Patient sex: M
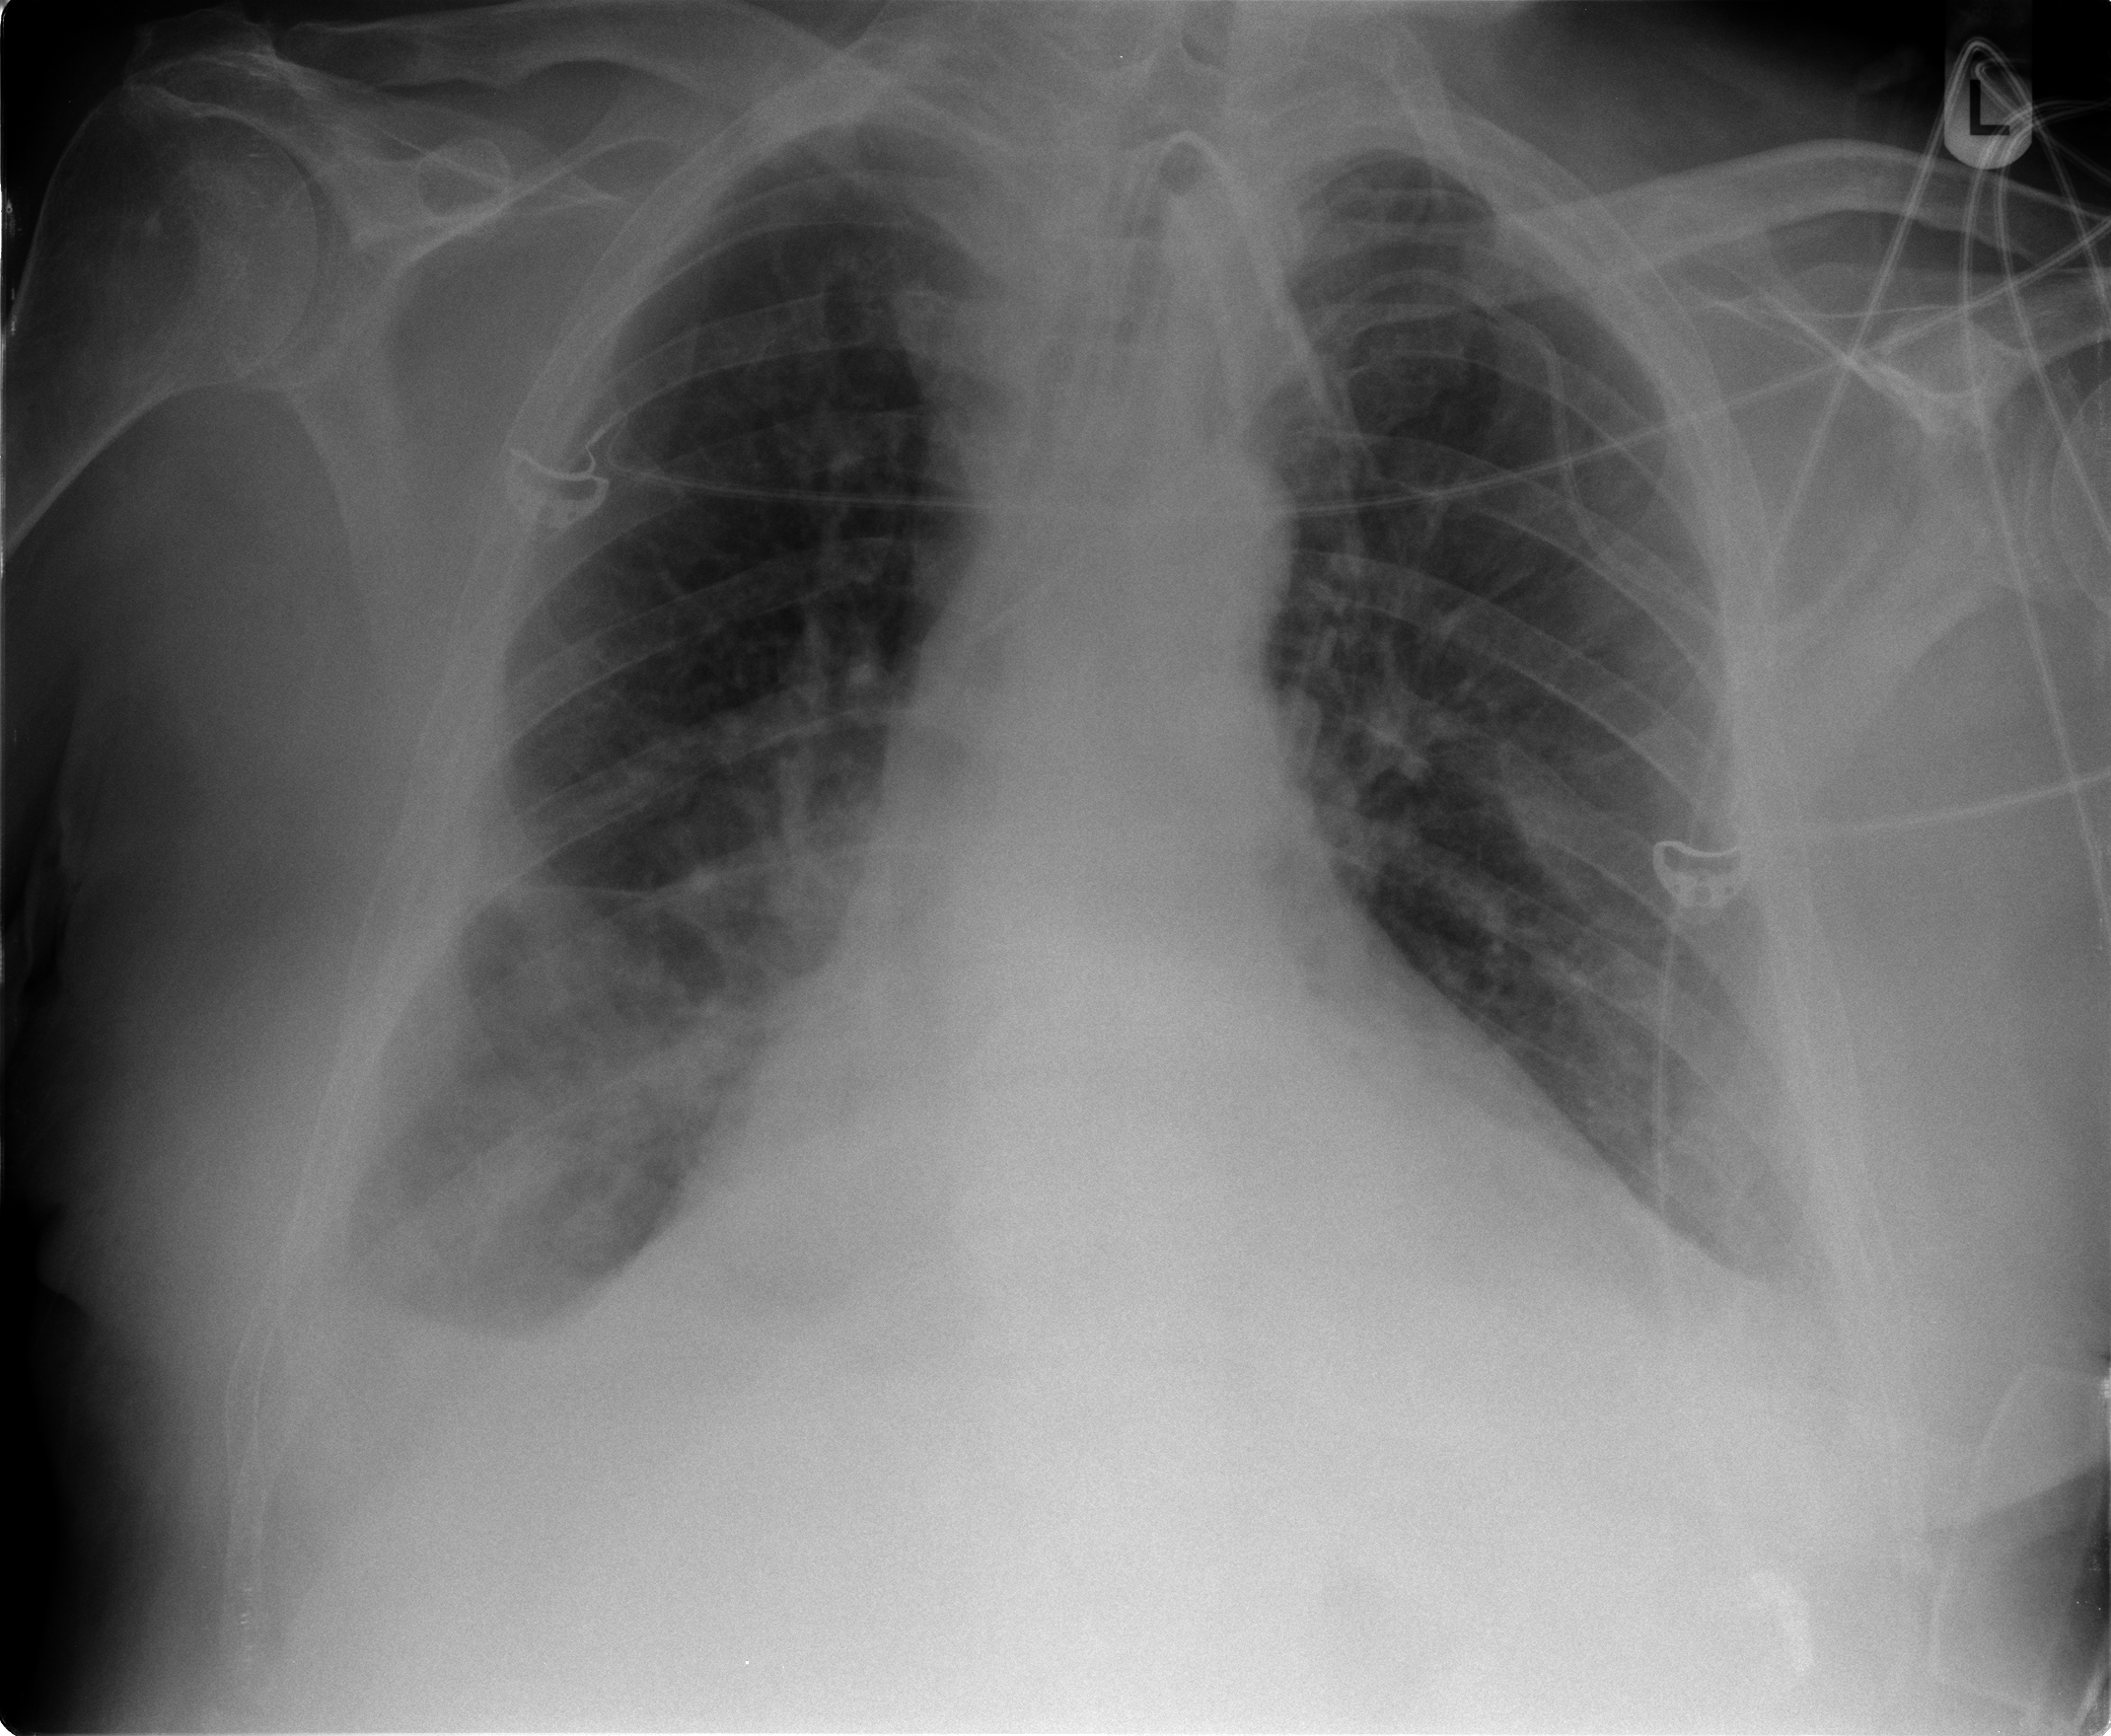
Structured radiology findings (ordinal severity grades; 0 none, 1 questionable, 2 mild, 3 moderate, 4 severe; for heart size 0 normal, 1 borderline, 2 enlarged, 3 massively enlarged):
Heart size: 2
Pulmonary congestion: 2
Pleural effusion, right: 3
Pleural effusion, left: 2
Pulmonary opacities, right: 2
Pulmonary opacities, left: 1
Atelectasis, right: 3
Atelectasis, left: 2